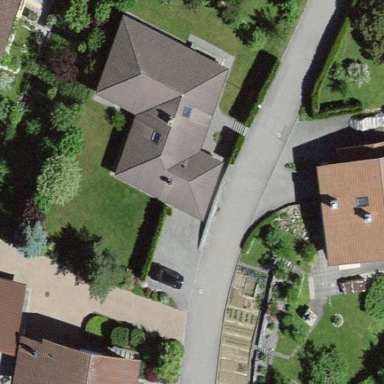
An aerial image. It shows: Simple house.